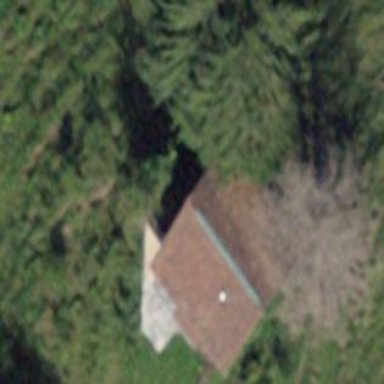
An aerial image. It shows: Cabin is depicted in the image.